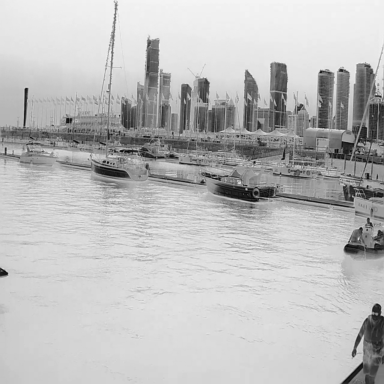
There are eight objects shown in the infrared image, including four canoes, and four sailboats.